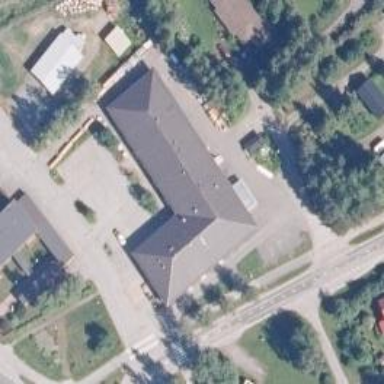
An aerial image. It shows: Post office.